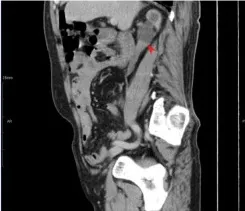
Enhanced CT of the urinary system: a soft tissue mass is visible within the right superior ureter, with mild enhancement noted on an enhanced scan. (tumor location flat against the 2nd-3rd lumbar vertebrae). Sagittal plane.
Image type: radiology (ct)